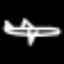
Label: airplane